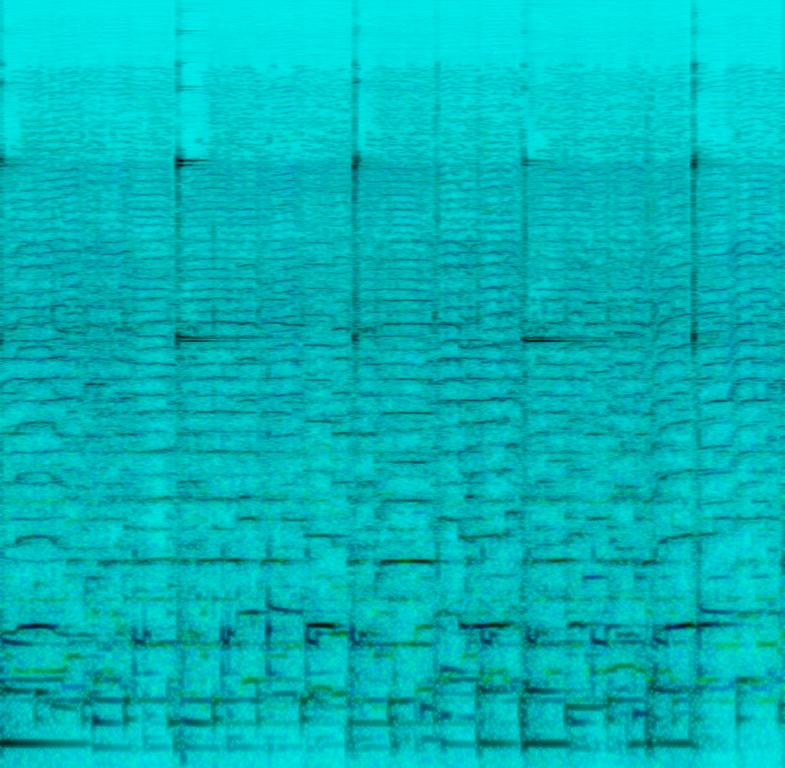
The low quality recording features a traditional song that consists of a shimmering tambourine, sizzling triangle, wide sustained strings melody, lead strings melody and wooden percussive elements. It sounds passionate, emotional, happy and fun, like something you would hear at weddings in the East.